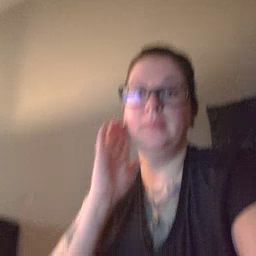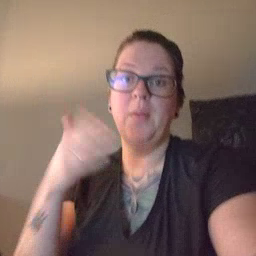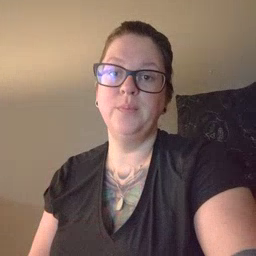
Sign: bedroom